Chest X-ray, AP view. Patient: 56 years old, sex F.
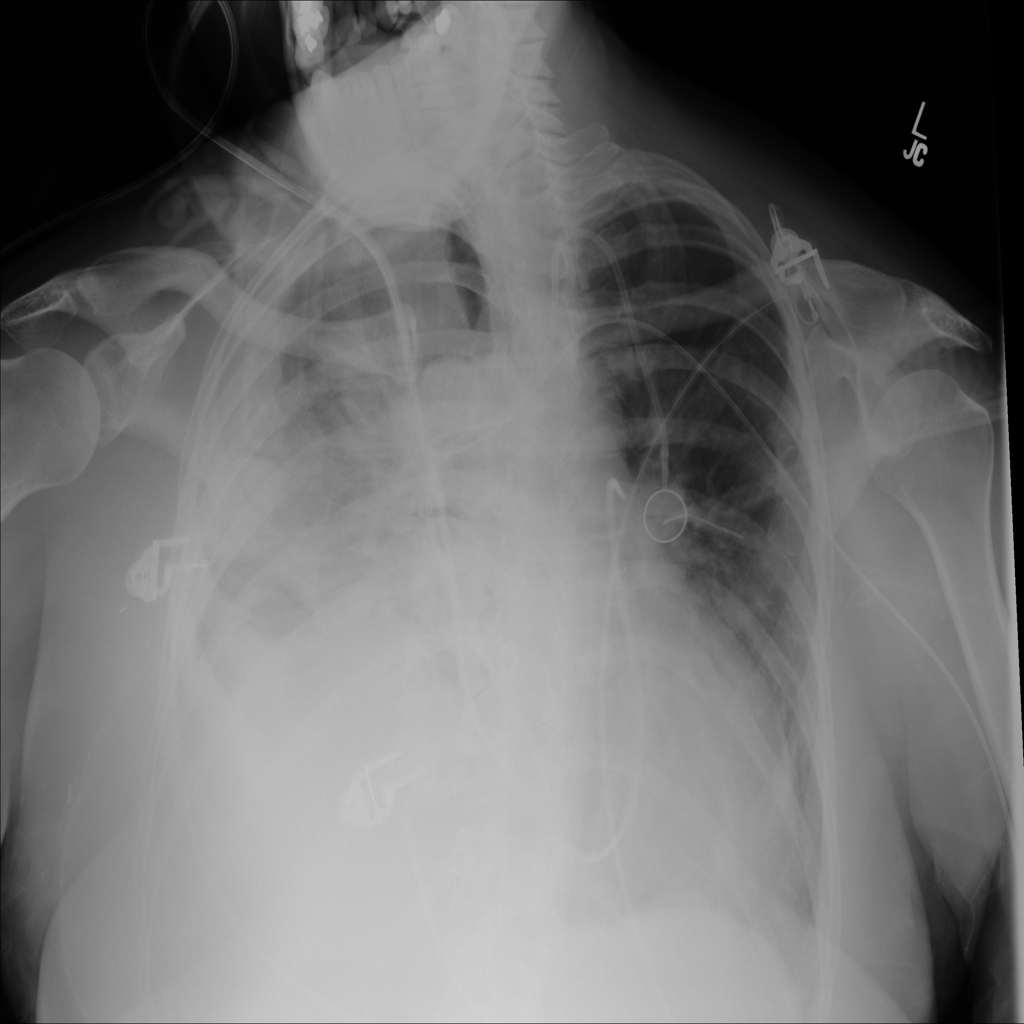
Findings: Infiltration